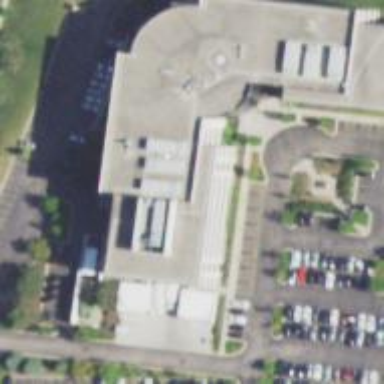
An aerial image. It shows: Commercial building.